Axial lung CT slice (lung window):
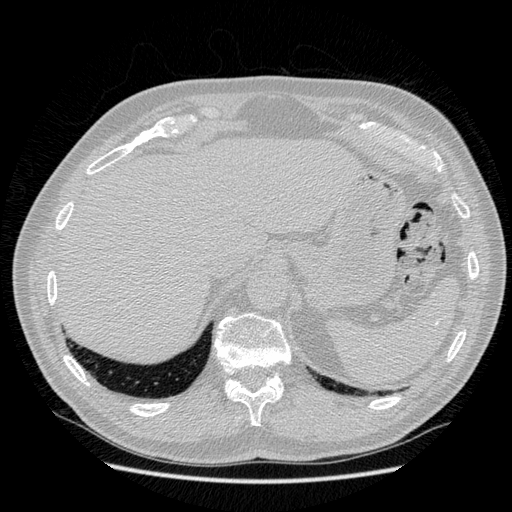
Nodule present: no